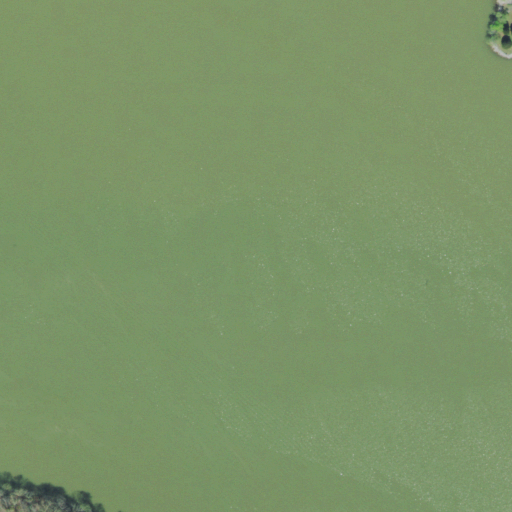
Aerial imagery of island in Tennessee named Sister Islands (historical) containing open water and deciduous forest